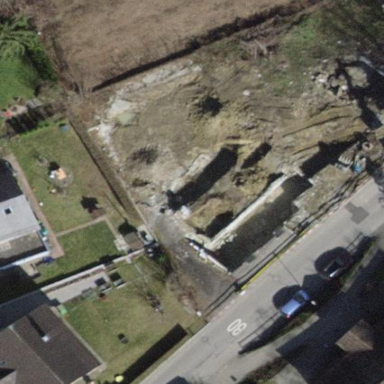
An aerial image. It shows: Terrace building.